Interaction volume radius: 5 \u00c5
Interaction volume height: 15 \u00c5
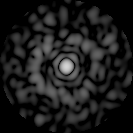
Disorder parameter: 0.8318